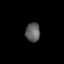
Tissue: lung
Cell type: Epithelial cells
Senescence score: 0.5892
Nuclear area (px): 268
Mean DAPI intensity: 96.015